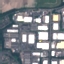
Land use / land cover: Industrial